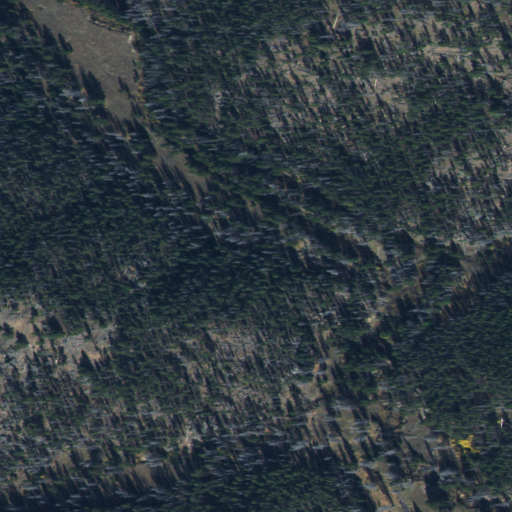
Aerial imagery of plain(s) in Idaho named East Boulder Meadow containing only evergreen forest